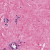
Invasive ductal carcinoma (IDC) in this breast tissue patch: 0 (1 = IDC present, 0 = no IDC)